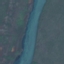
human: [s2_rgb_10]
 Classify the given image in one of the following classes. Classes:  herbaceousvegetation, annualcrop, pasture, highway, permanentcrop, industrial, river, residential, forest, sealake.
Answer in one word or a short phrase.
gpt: River